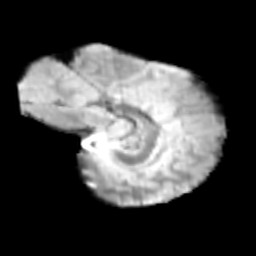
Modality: T2w
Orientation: sagittal
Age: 9
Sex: male
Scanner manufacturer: siemens
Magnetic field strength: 3 T
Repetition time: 3.8 s
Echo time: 0.07 s